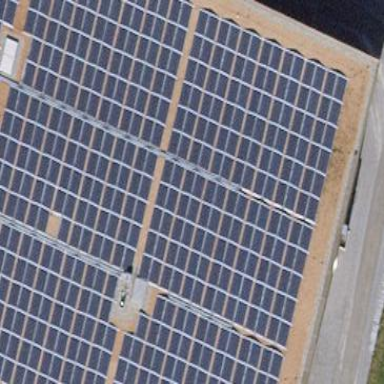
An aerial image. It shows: Solar photovoltaic panel generator.